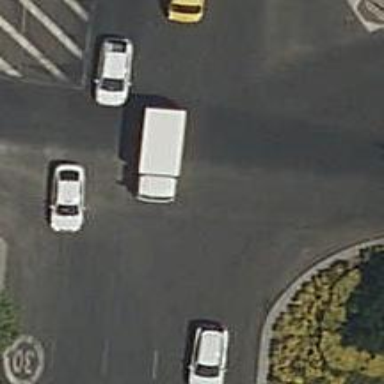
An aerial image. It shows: Road with traffic signals.